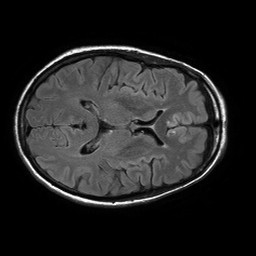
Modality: FLAIR
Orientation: axial
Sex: female
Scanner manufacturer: philips
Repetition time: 11 s
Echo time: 0.125 s